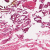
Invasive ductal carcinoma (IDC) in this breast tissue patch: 0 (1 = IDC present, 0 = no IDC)